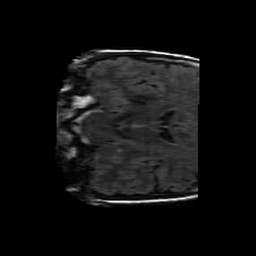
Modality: FLAIR
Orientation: coronal
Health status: ill
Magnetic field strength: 3 T